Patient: sex F, age 63
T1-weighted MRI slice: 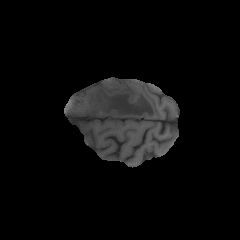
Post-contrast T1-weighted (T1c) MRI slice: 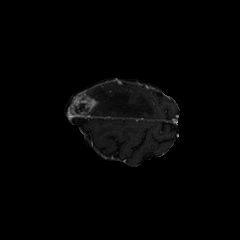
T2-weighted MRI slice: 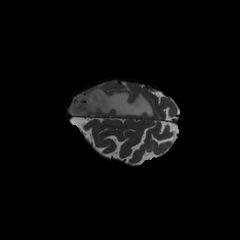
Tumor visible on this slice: yes
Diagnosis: Glioblastoma, IDH-wildtype
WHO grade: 4